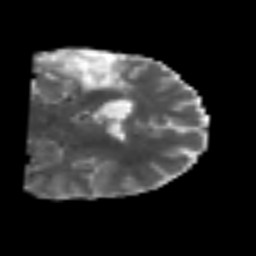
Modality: MD
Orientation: coronal
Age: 43
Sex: male
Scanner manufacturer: siemens
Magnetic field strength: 3 T
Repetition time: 6.1 s
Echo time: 0.101 s